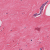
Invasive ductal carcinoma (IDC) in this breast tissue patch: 0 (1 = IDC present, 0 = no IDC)